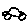
Label: car